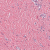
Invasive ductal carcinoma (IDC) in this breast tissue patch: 0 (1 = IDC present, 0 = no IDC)